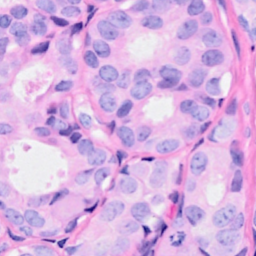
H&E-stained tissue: Breast